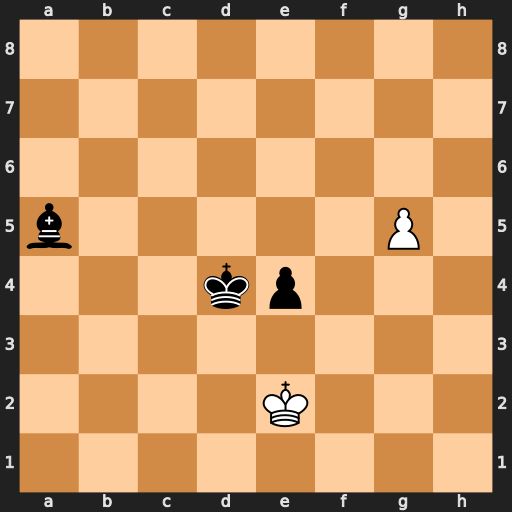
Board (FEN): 8/8/8/b5P1/3kp3/8/4K3/8
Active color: w
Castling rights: -
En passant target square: -
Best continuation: g6 Ke5 g7